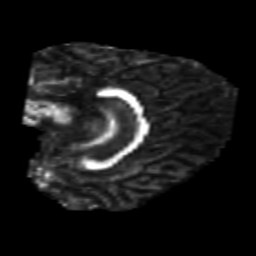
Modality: FA
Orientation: sagittal
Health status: healthy
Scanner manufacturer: philips
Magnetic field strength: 3 T
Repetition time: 6.964 s
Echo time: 0.092 s